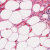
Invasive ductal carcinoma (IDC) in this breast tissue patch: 0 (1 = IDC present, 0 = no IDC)